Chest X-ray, PA view. Patient: 49 years old, sex M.
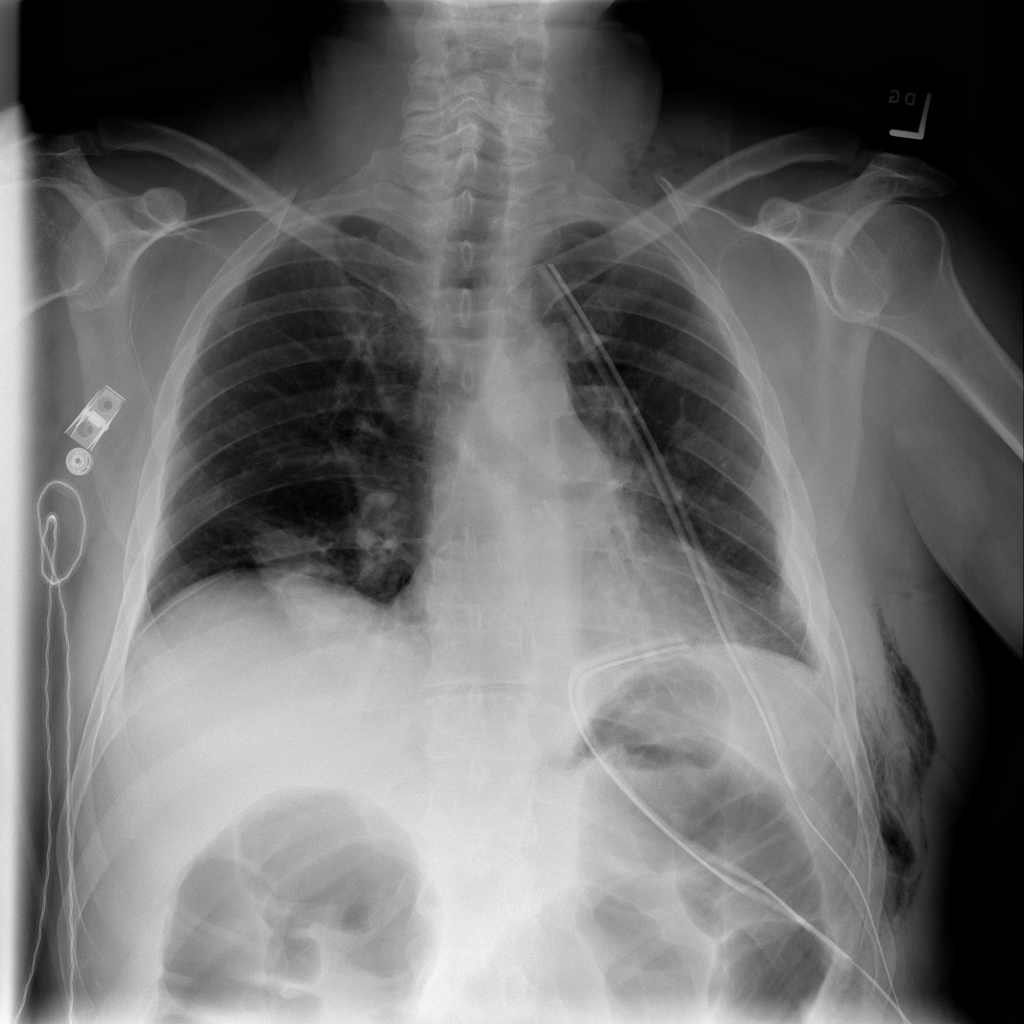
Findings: Atelectasis, Emphysema, Infiltration